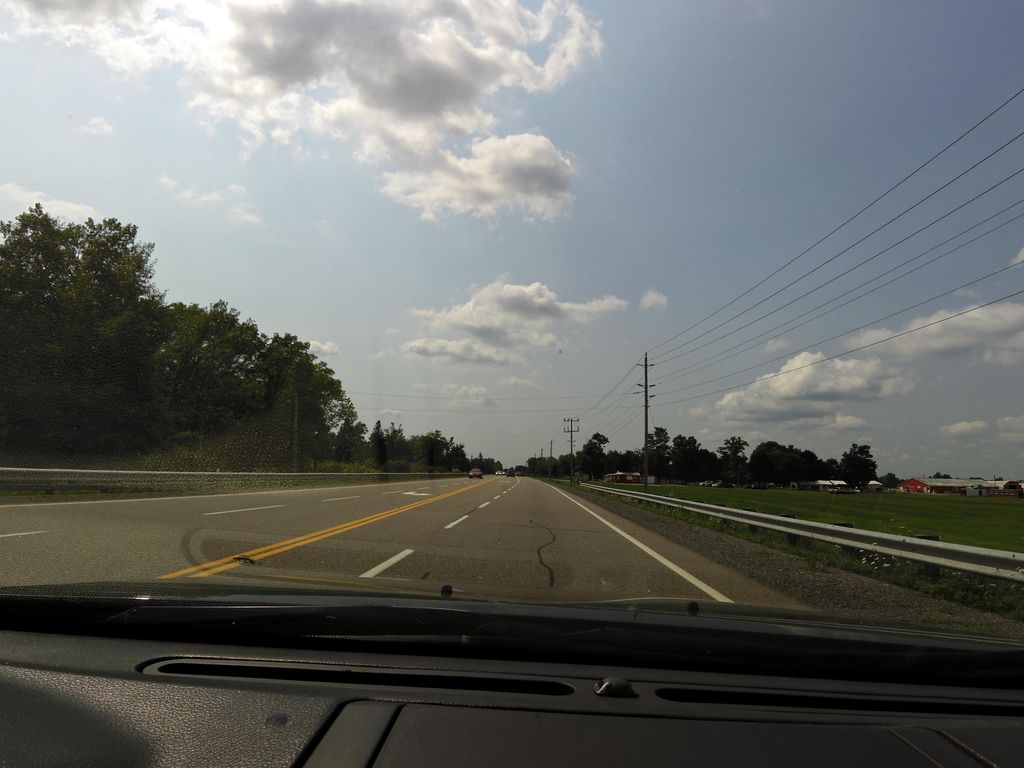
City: hamilton